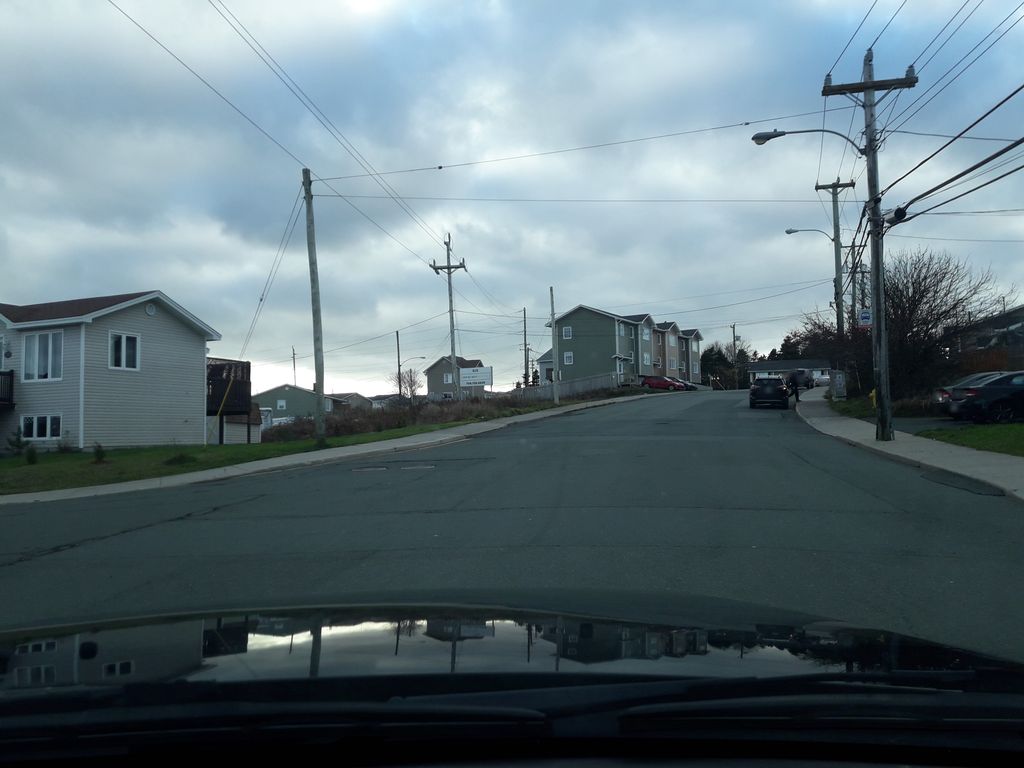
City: st_johns